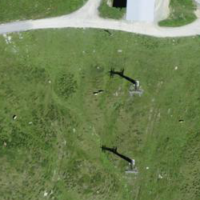
EUNIS habitat code: 26
Species observed at this site:
Prunella collaris